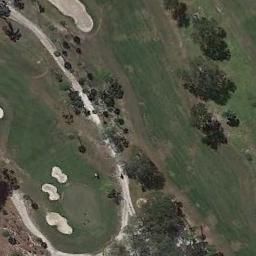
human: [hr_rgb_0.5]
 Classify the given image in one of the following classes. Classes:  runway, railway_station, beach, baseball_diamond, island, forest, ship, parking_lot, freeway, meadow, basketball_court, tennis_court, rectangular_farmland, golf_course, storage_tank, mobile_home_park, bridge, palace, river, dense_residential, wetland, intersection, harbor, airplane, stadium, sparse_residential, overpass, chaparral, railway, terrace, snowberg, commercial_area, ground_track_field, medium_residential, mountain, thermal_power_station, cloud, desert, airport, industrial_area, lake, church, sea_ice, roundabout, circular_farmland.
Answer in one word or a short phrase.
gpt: golf_course